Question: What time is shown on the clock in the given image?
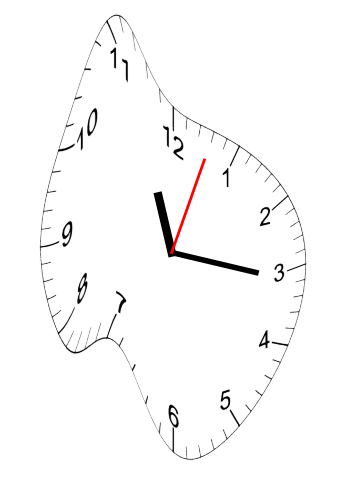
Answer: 11:16:03